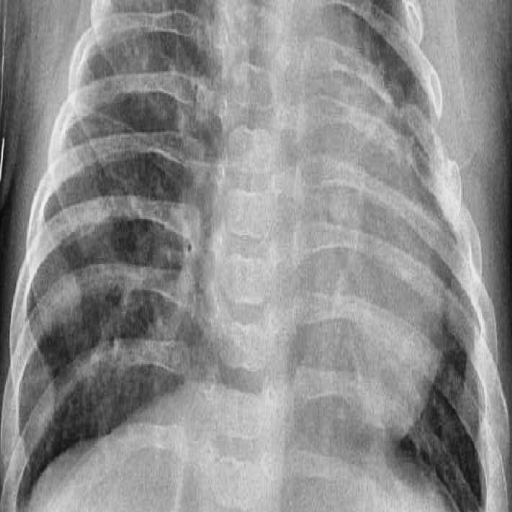
Finding: PNEUMONIA